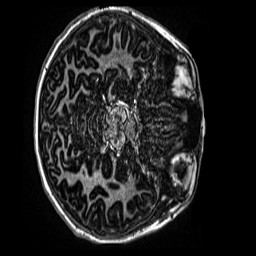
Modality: MP2RAGE
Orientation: axial
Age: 12
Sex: female
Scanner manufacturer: siemens
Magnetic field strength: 3 T
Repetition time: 4 s
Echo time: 0.00299 s